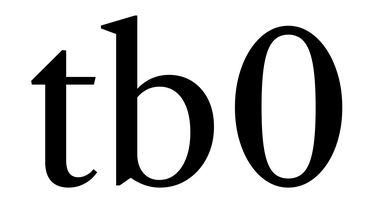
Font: LibreCaslonText_Regular